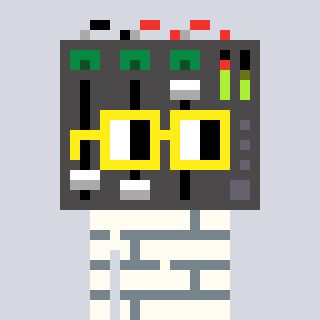
a pixel art character with square yellow glasses, a mixer-shaped head and a grayscale-colored body on a cool background